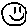
Label: smiley face